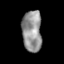
Tissue: skin
Cell type: Epithelial cells
Senescence score: 0.2458
Nuclear area (px): 788
Mean DAPI intensity: 147.571